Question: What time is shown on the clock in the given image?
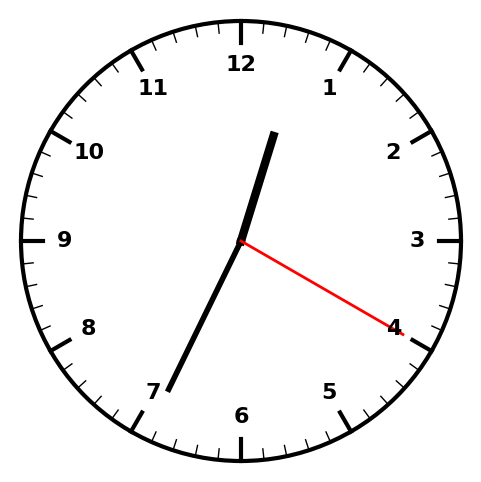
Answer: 12:34:20